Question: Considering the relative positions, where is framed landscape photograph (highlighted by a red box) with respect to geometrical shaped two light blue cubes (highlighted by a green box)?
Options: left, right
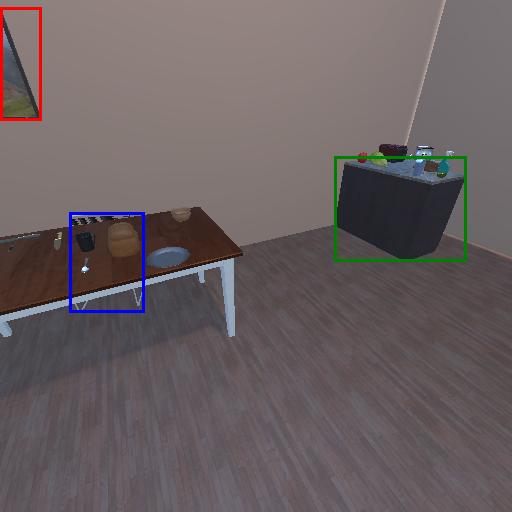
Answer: left